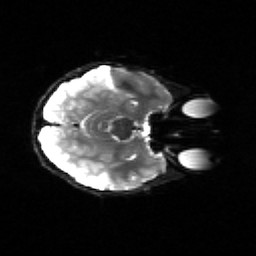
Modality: sbref
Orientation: axial
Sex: female
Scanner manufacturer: siemens
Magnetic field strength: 3 T
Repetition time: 5 s
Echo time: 0.071 s